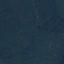
Land use / land cover: Forest